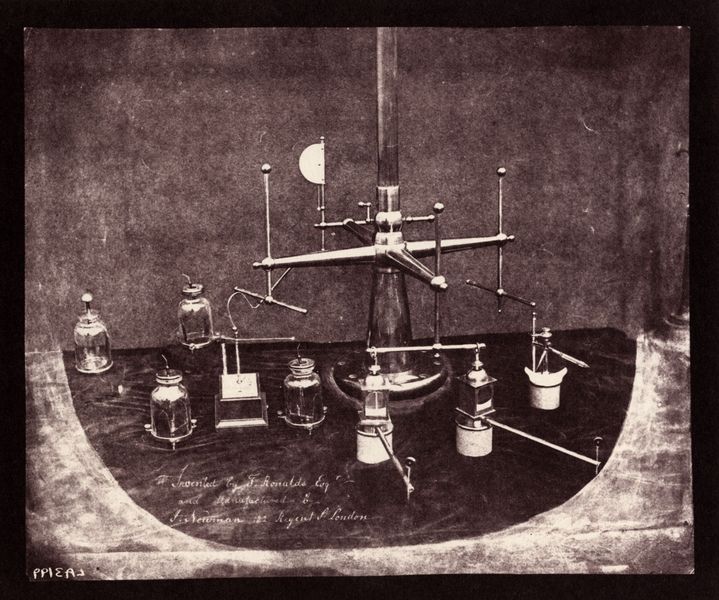
Titel: Wissenschaftliche Instrumente von Newman & Co.
Künstler: William Henry Fox Talbot
Standort: Lacock (UK)
Institution: Sammlung Lacock
Schlagwörter: dunkel, fuß, weiß, braun, glas, hell, laternen, mund, schwarz, säule, tuch, alt, flasche, flaschen, gläser, arme, silber, sockel, signatur, instrumente, skulptur, schrift, modell, stab, gewicht, drehen, sepia, strom, inschrift, glanz, metall, vasen, gestell, befestigung, foto, fotografie, photographie, töpfe, eisen, gestänge, halterung, maschine, mond, haken, hängen, waage, wage, kreuz, gerät, technik, halbmond, schwarzweiß, text, gefässe, photo, aufschrift, negativ, stäbe, konstruktion, nadeln, ständer, achse, abzug, gegenstand, objekt, aufnahme, handschrift, anordnung, gewichte, drehkreuz, bräunlich, notiz, beschriftet, labor, versuch, windmesser, zirkel, experiment, geräte, kogeln, hebel, lenkstange, apotheke, filegran, vintage, messgerät, apparat, messinstrumente, mobile, apparatur, retro, zentrifuge, mittelsäule, ghrau, anemometer, feststellung, versuchsanordnung, glaskolben, 19. jahrhundert, makierung, planetensystem, glasgewichte